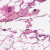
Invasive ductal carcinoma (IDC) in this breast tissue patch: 0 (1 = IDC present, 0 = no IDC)